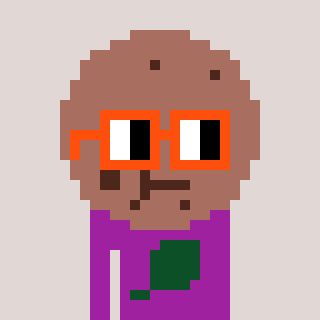
a pixel art character with square orange glasses, a cookie-shaped head and a magenta-colored body on a warm background